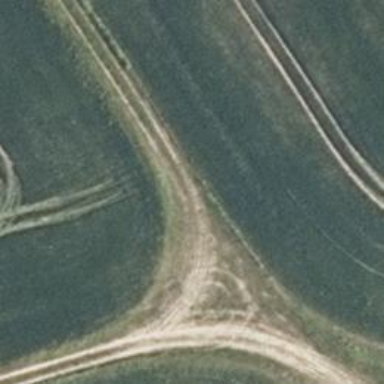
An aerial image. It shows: Track with grade 4 tracktype.